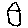
Label: house